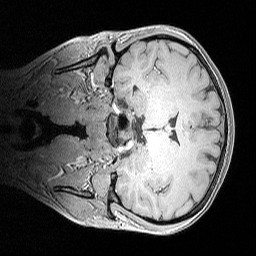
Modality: MP2RAGE
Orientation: coronal
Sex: female
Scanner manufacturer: siemens
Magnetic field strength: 3 T
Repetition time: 5 s
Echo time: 0.00292 s